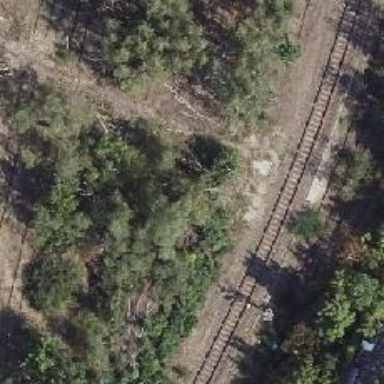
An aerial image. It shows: Disused railway.